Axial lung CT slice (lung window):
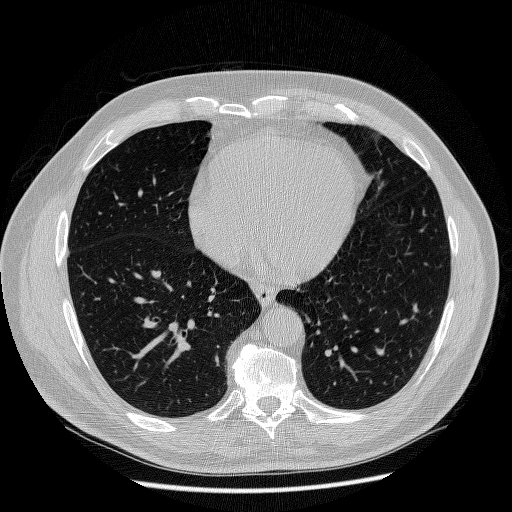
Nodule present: no